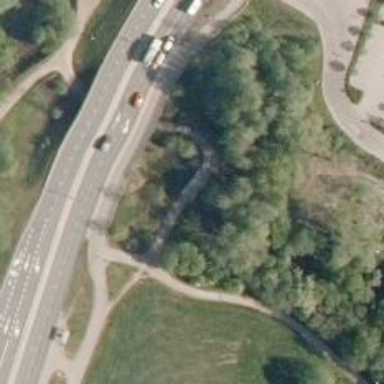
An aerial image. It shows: Footway bridge designed for nordic skiing.